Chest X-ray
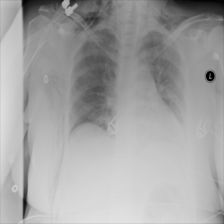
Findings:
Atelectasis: negative
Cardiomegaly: negative
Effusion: negative
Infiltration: negative
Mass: negative
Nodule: negative
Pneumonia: negative
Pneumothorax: negative
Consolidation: negative
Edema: negative
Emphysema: negative
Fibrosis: negative
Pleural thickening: negative
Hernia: negative